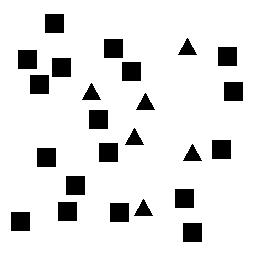
Squares: 18
Triangles: 6
Stars: 0
Total shapes: 24